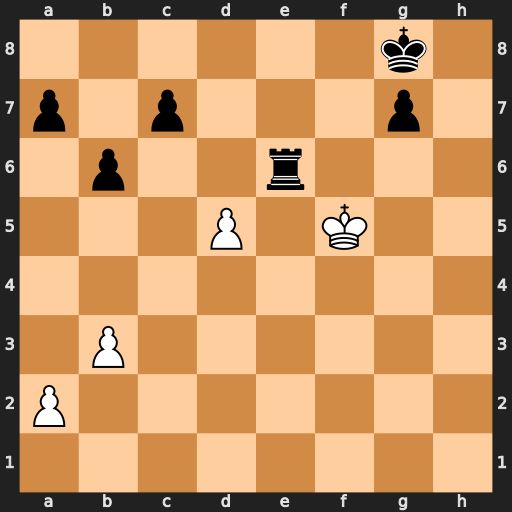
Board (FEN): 6k1/p1p3p1/1p2r3/3P1K2/8/1P6/P7/8
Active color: w
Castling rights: -
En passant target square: -
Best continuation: Kxe6 g5 Kd7 g4 Kxc7